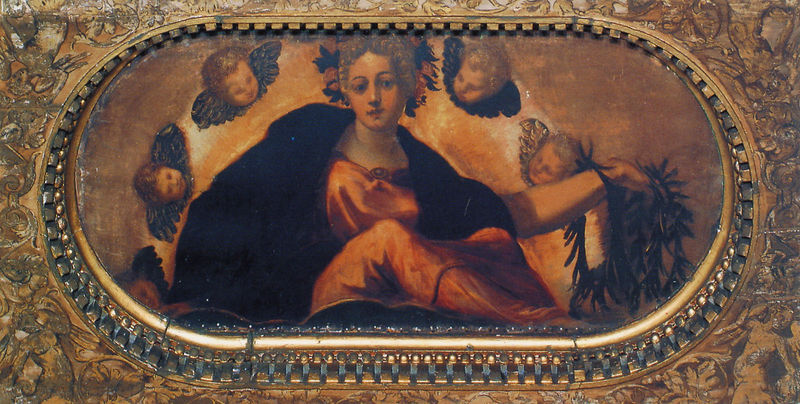
Titel: Deckenmalerei des Sala dell’Albergo
Künstler: Jacopo Tintoretto
Standort: Venedig, San Rocco (EU - I - Venetien)
Schlagwörter: flügel, gemälde, himmel, kopf, umhang, sitzen, frau, köpfe, orange, schwarz, blick, rosen, rot, ornament, wand, barock, rahmen, gold, decke, oval, engel, putto, lächeln, wandgemälde, stuck, unten, lorbeer, deckengemälde, putten, putti, victoria, lunette, eingefasst, puttenköpfe